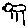
Label: bird